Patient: sex M, age 68
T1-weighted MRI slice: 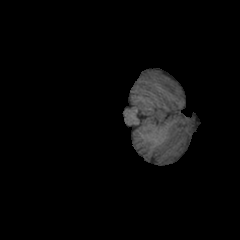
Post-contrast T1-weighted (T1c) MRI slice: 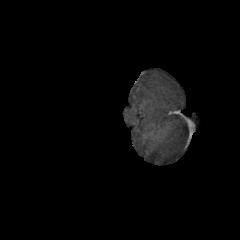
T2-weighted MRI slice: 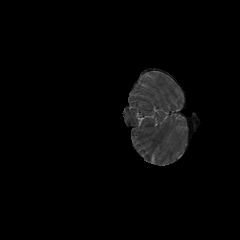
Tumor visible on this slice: no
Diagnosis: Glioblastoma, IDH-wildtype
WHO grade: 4